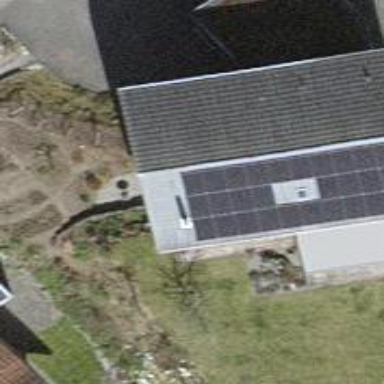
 consisting of solar photovoltaic panels."